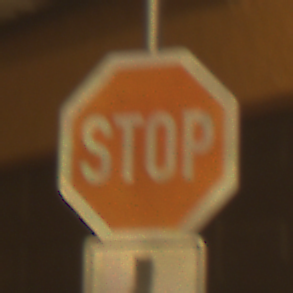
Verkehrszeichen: Stop
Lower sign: VerlaufVorfahrtsstrasse7
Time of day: Night
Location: Outdoor (Urban)
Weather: Clear
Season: NotSpecified
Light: Artificial